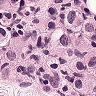
Metastatic tissue present: yes